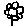
Label: flower